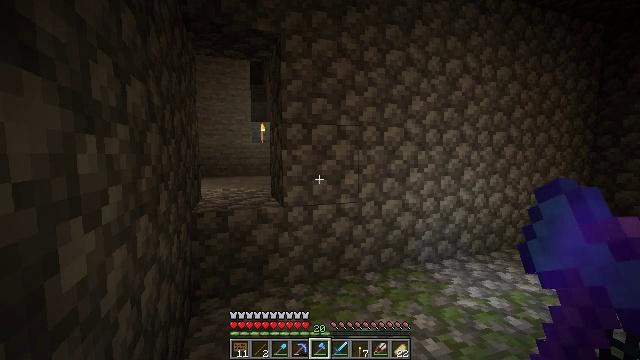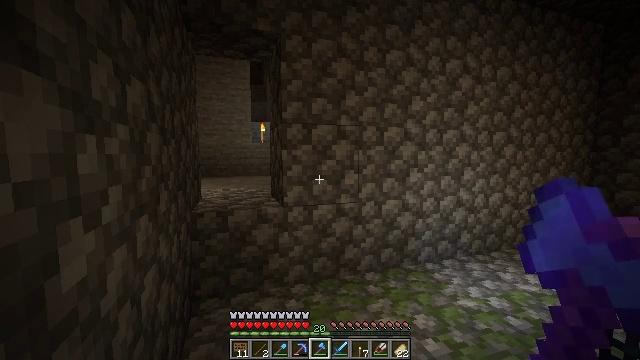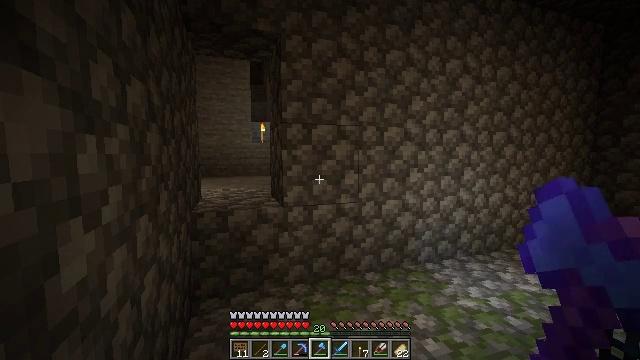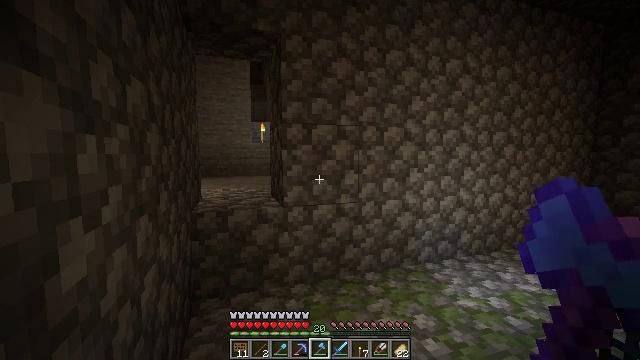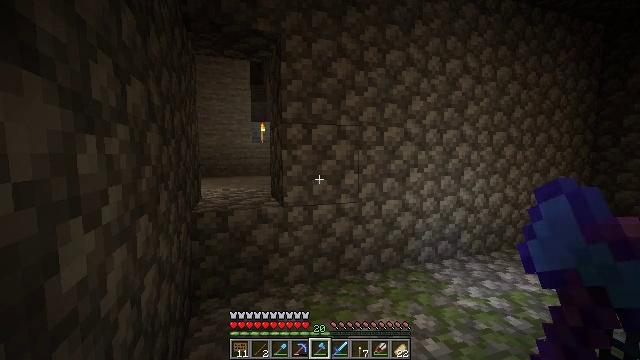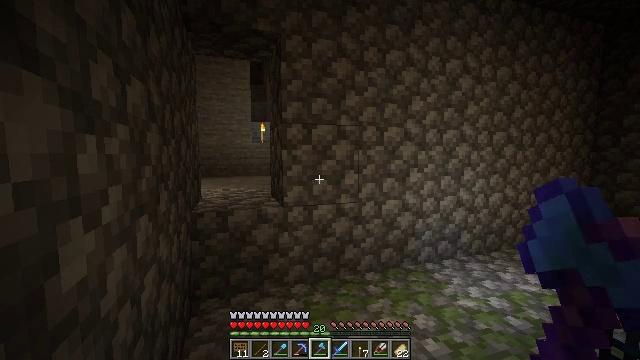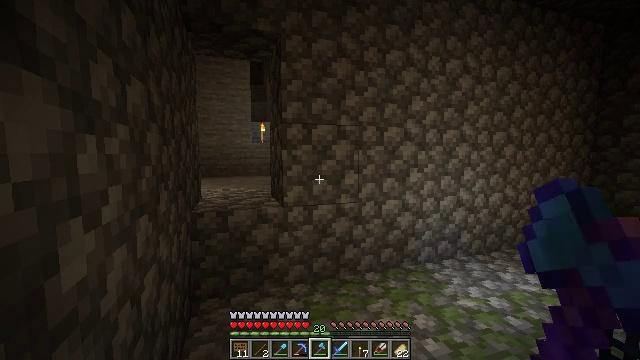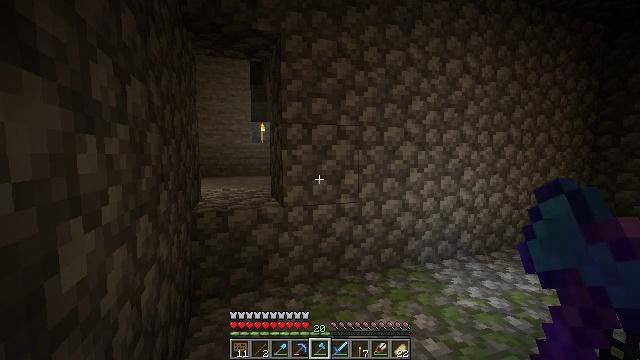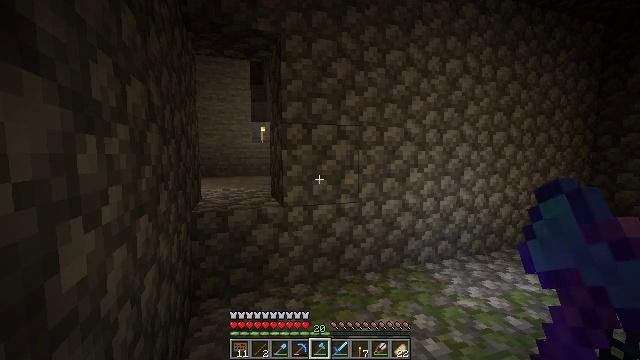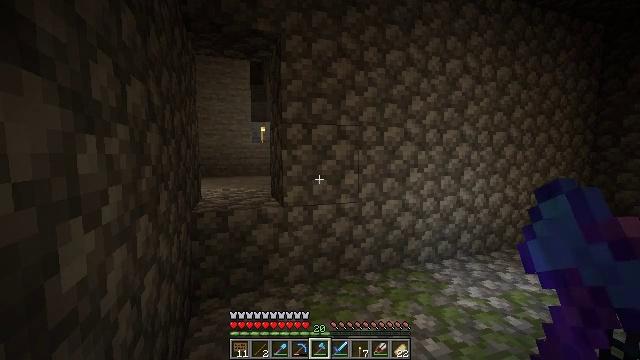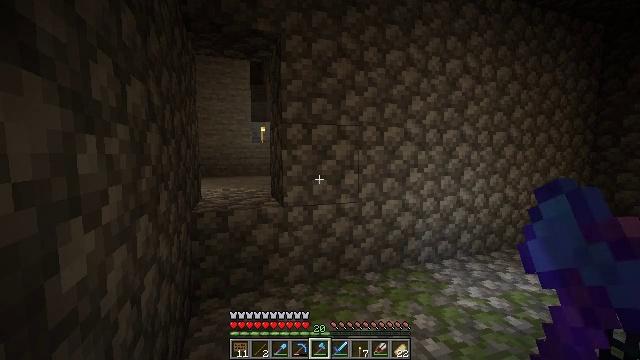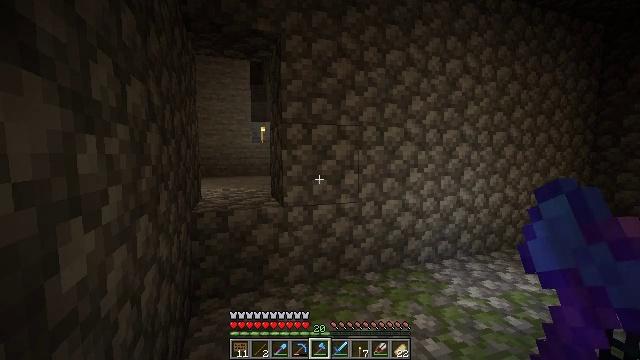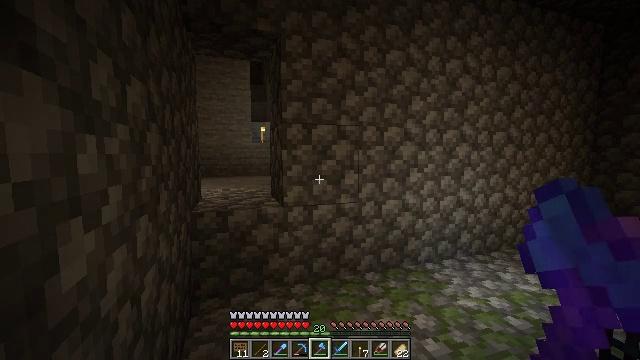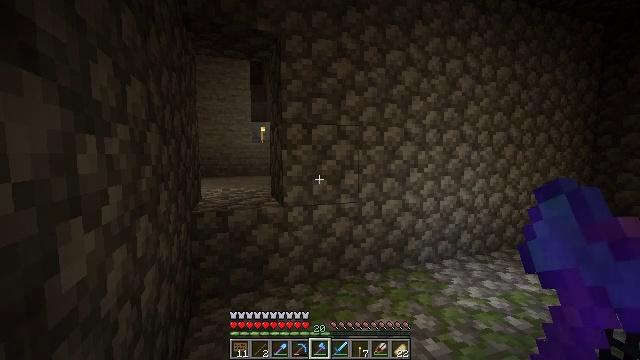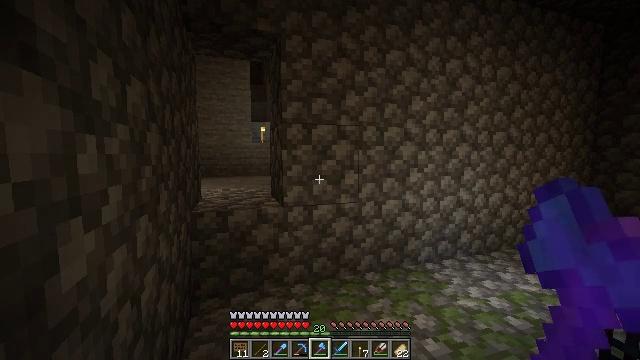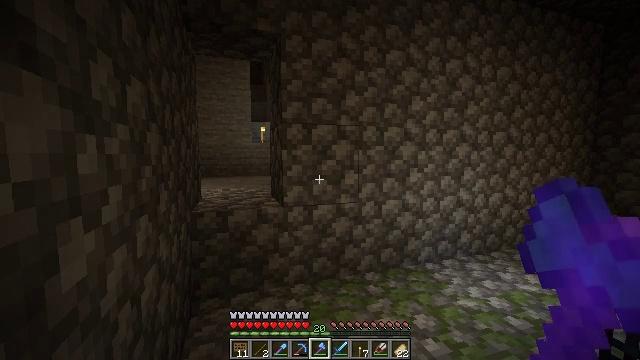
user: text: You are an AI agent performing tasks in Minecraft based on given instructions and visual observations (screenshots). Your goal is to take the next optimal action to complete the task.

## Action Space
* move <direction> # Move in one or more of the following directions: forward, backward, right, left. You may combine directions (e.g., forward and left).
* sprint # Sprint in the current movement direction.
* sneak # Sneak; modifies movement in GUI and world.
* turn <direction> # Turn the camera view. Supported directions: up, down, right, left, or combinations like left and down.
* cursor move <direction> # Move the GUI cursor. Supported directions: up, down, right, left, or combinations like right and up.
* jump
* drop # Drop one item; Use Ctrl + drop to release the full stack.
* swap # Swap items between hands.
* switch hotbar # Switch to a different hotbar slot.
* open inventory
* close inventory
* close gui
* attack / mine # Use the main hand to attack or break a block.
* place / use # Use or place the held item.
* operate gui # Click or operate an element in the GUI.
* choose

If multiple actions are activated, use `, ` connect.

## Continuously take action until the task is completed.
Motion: motion action
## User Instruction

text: Mine the torch on the wall.
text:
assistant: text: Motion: no_op
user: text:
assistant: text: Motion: no_op
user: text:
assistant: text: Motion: no_op
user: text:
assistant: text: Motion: no_op
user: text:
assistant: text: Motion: no_op
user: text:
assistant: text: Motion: no_op
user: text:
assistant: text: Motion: no_op
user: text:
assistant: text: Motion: no_op
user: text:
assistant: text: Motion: no_op
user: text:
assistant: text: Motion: no_op
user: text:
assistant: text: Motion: no_op
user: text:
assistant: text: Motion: no_op
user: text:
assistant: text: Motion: no_op
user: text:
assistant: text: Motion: no_op
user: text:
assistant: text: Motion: no_op
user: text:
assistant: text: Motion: no_op
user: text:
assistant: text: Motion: no_op
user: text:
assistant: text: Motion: no_op
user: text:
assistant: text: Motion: no_op
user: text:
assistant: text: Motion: no_op
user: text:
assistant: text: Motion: no_op
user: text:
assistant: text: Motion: no_op
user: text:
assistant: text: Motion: no_op
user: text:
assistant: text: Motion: no_op
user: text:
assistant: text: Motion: no_op
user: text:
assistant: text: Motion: no_op
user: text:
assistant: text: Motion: no_op
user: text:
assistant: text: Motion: no_op
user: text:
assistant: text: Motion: no_op
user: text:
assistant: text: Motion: no_op